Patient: sex M, age 70
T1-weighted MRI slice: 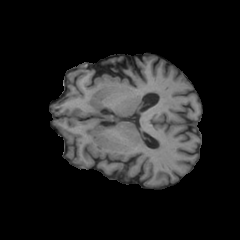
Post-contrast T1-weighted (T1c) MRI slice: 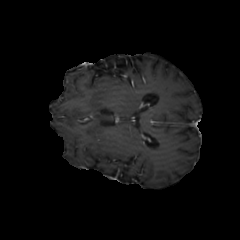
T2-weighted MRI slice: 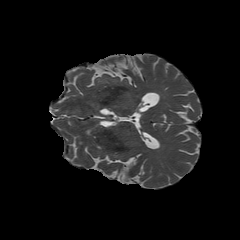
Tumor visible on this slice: no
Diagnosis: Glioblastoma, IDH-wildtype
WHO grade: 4